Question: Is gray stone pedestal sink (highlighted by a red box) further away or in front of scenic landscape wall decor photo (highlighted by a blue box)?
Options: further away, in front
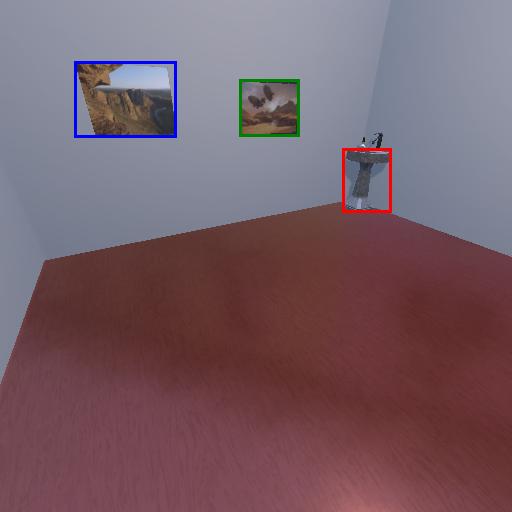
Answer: further away